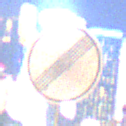
Verkehrszeichen: EndeSaemtlicherBegrenzungen
Umgebung: Outdoor, Urban
Tageszeit: Night
Wetter: PartlyCloudy
Licht: Natural
Jahreszeit: NotSpecified
Kontrast: HighContrast